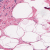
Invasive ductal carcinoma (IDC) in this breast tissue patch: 0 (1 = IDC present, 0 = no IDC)